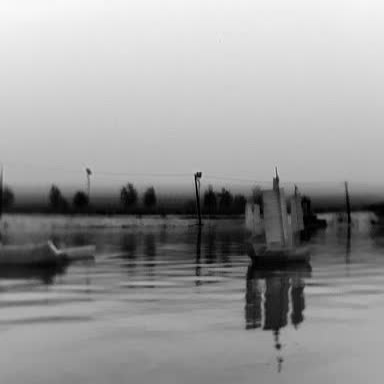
There are three objects shown in the infrared image, including a sailboat, a container_ship, and a liner.